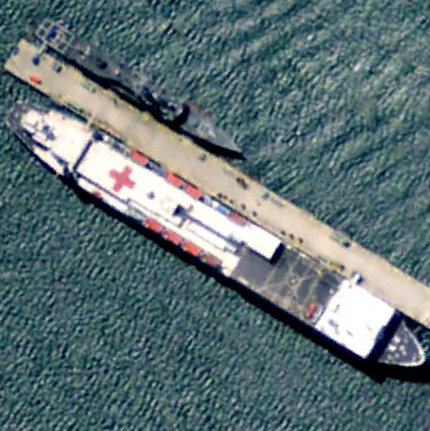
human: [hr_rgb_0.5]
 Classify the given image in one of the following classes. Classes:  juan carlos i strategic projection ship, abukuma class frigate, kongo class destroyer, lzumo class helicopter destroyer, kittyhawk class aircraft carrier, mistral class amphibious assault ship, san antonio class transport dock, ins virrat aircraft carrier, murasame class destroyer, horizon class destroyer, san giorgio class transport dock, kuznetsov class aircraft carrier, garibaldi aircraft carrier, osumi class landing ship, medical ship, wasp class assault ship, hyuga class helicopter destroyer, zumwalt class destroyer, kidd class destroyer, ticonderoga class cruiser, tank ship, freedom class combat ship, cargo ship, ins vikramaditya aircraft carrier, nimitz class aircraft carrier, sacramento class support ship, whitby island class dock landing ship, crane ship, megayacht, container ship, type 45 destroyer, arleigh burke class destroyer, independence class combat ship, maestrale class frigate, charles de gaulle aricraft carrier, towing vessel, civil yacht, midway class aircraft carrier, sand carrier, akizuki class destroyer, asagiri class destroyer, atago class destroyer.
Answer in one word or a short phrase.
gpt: Medical ship